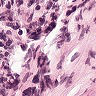
Metastatic tissue present: no